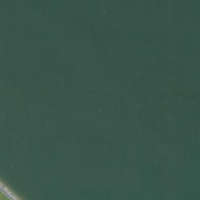
EUNIS habitat code: 15
Species observed at this site:
Zoropsis spinimana